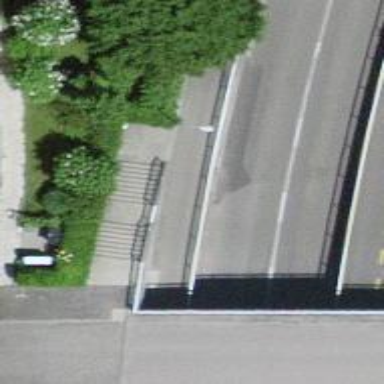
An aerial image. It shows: Set of concrete steps.